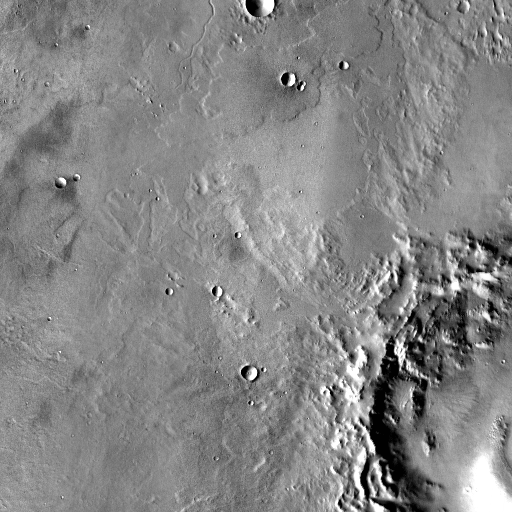
Crater classes present: Background, Other, Secondary